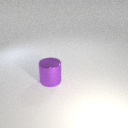
large purple metal cylinder